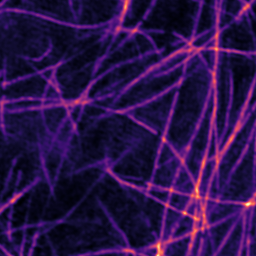
Label: Super-resolution Microtubules image